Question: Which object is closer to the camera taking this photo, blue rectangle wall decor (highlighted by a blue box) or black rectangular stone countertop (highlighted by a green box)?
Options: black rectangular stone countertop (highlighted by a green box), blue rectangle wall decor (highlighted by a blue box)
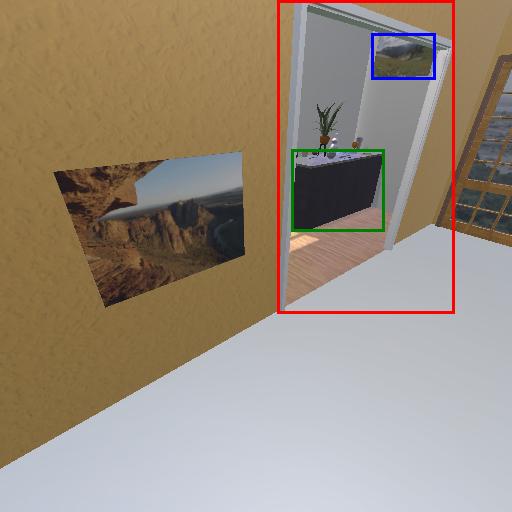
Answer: black rectangular stone countertop (highlighted by a green box)